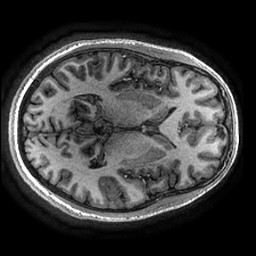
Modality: T1w
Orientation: axial
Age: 25
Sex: male
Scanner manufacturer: ge
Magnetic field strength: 3 T
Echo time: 0.002736 s